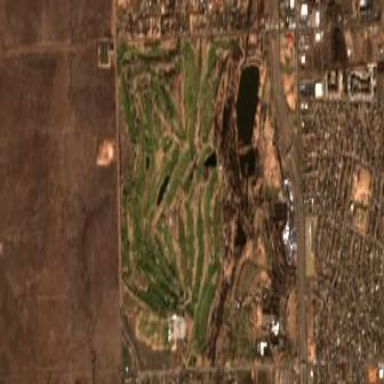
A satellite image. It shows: Golf course.